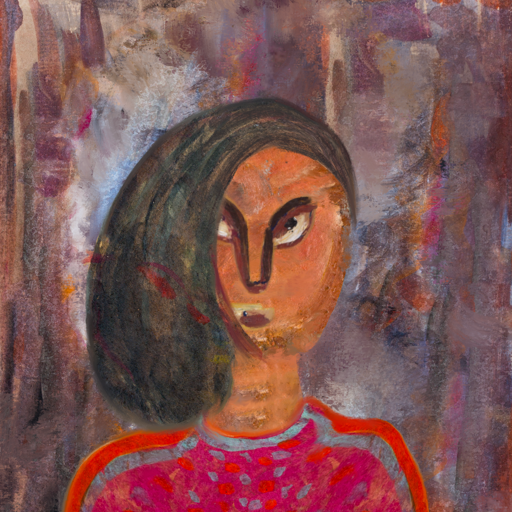
Background: Hypocrite, Head And Neck Front: Boggyland, Face Front: After_Raid, Bust: Sisters, Hair Front: Gypsy_Mother, Head Accessory: Blank, Second Necklace: Blank, Necklace: Blank, Baby: Blank